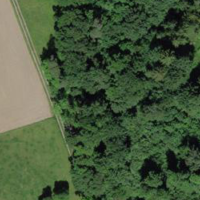
EUNIS habitat code: 41
Species observed at this site:
Cruciata laevipes